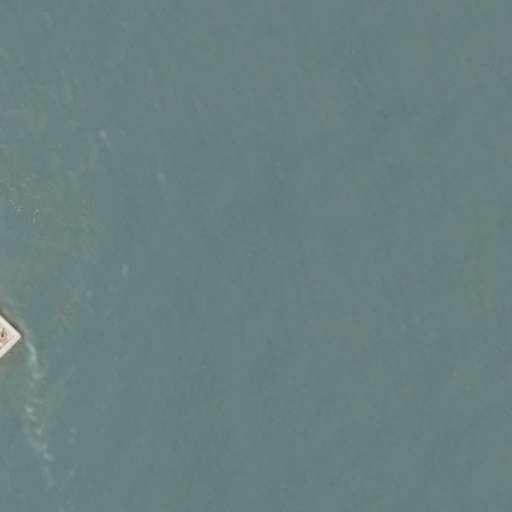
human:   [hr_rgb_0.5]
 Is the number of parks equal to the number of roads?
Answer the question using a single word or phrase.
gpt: no

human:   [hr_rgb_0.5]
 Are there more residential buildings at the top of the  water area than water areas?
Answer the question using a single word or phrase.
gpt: no

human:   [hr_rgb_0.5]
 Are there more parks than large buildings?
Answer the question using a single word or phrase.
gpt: yes

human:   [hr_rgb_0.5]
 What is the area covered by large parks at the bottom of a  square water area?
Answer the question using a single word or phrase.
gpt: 0m2

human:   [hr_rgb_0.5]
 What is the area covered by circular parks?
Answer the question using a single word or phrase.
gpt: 0m2

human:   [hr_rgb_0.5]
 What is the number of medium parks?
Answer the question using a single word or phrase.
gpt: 0

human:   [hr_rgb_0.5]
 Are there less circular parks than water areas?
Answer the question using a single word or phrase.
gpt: yes

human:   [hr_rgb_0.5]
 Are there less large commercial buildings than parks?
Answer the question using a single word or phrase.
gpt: yes

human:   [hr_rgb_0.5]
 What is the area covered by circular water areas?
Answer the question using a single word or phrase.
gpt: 0m2

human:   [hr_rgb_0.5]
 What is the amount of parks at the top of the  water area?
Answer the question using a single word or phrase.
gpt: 0

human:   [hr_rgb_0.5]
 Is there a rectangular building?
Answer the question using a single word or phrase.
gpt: no

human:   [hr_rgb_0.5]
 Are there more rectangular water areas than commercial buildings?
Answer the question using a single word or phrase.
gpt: no

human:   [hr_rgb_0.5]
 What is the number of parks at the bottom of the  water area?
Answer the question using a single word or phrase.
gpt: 1

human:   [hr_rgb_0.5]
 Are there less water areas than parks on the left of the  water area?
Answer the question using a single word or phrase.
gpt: no

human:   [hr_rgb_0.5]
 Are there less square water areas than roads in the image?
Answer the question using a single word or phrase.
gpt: no

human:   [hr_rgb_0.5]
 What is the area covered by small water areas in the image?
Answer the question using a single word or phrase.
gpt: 0m2

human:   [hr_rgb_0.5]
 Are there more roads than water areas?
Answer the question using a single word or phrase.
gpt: no

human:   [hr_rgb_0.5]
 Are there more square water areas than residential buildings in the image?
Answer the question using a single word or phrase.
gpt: no

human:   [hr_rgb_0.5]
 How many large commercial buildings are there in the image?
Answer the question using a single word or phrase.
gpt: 0

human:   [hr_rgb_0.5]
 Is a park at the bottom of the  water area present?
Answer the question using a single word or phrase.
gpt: yes

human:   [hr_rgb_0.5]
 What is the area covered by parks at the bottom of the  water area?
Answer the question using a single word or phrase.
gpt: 10603m2

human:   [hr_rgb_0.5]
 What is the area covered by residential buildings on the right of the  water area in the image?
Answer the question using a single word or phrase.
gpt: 0m2

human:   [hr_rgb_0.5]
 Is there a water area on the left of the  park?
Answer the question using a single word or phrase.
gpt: no

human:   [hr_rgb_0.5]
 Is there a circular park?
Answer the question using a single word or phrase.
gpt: no

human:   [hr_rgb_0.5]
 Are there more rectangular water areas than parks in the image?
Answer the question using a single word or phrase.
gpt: no

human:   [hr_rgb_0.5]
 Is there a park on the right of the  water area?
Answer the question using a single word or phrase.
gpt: no

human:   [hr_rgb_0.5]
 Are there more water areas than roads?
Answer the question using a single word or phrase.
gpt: yes

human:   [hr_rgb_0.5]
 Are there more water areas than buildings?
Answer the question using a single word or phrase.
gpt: yes

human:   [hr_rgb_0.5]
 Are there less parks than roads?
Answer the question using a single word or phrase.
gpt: no

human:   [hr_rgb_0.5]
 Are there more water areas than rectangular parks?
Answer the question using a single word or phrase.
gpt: no

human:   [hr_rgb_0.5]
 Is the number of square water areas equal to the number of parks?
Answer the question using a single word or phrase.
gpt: no

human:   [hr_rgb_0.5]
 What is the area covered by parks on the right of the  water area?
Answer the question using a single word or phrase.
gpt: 0m2

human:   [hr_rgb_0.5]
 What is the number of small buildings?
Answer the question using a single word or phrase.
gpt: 0

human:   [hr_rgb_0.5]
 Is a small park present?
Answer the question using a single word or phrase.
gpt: no

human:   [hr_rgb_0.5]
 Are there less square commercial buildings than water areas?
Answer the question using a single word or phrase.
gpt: yes

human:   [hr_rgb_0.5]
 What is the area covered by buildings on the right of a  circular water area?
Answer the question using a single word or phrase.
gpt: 0m2